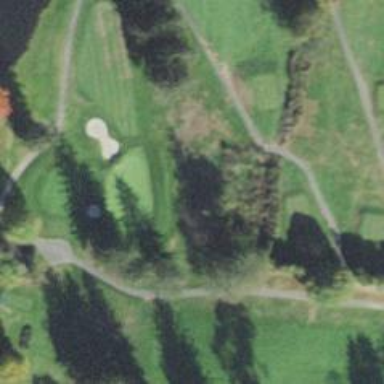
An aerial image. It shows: Golf hole.